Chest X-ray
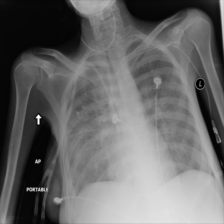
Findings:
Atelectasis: negative
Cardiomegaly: negative
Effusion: positive
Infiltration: negative
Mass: negative
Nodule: negative
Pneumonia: negative
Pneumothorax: negative
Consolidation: negative
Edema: negative
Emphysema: negative
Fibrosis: negative
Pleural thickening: positive
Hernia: negative